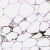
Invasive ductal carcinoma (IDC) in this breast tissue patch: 0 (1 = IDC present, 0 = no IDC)